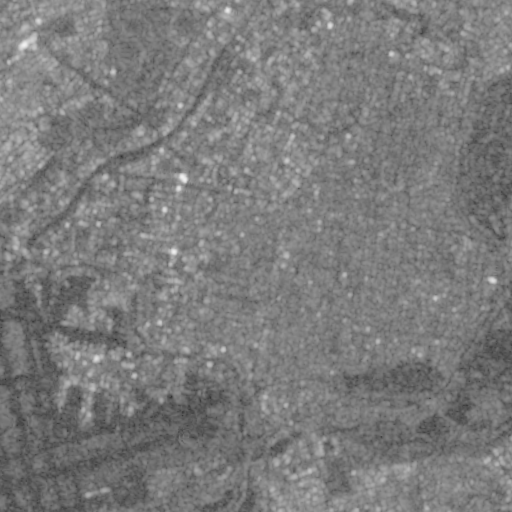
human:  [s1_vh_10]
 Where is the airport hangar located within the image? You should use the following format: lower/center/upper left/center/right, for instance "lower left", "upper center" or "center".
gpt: The airport hangar is located in the lower center of the image.
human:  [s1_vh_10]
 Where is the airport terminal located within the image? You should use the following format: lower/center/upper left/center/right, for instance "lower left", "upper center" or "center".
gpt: The airport terminal is located in the lower left of the image.
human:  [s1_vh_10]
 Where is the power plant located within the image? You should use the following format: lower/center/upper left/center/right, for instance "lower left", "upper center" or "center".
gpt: There is no power plant in the image.

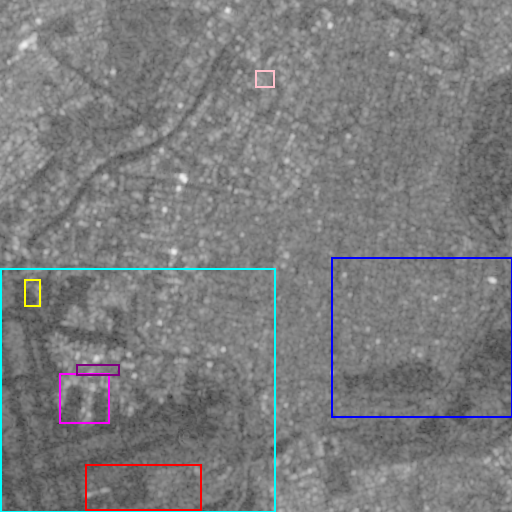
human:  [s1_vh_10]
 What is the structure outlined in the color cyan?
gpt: The structure outlined in cyan is an airport.
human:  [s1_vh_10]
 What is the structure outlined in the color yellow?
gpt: The structure outlined in yellow is an airport apron.
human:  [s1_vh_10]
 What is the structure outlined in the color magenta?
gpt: The structure outlined in magenta is an airport terminal.
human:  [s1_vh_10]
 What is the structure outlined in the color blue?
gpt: The structure outlined in blue is a park.
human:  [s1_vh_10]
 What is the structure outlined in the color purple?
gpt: The structure outlined in purple is a parking garage.
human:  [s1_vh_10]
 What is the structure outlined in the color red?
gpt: The structure outlined in red is a parking lot.
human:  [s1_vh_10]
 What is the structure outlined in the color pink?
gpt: The structure outlined in pink is a power substation.
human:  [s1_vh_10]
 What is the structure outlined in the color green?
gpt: There is no green outline.